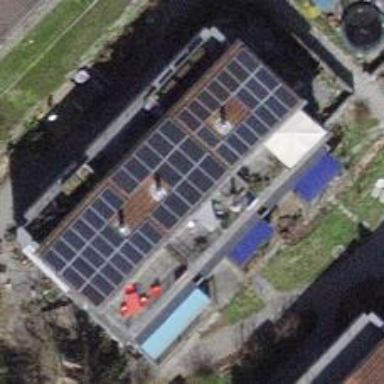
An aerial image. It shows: Solar photovoltaic panel generator.